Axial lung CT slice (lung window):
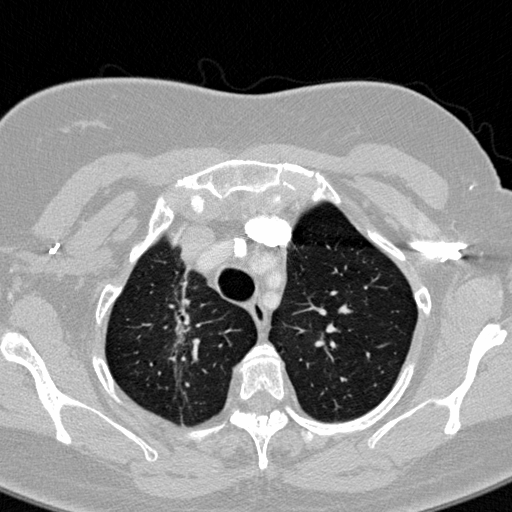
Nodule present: no